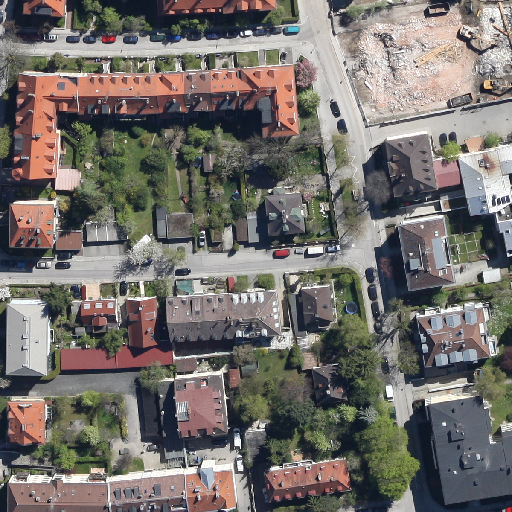
Referring expression: paved road along with tree